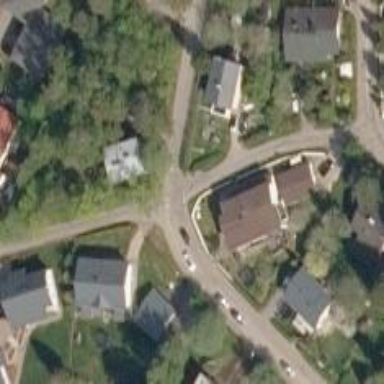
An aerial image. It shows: Crossing on asphalt cycleway.